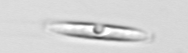
Label: pennate